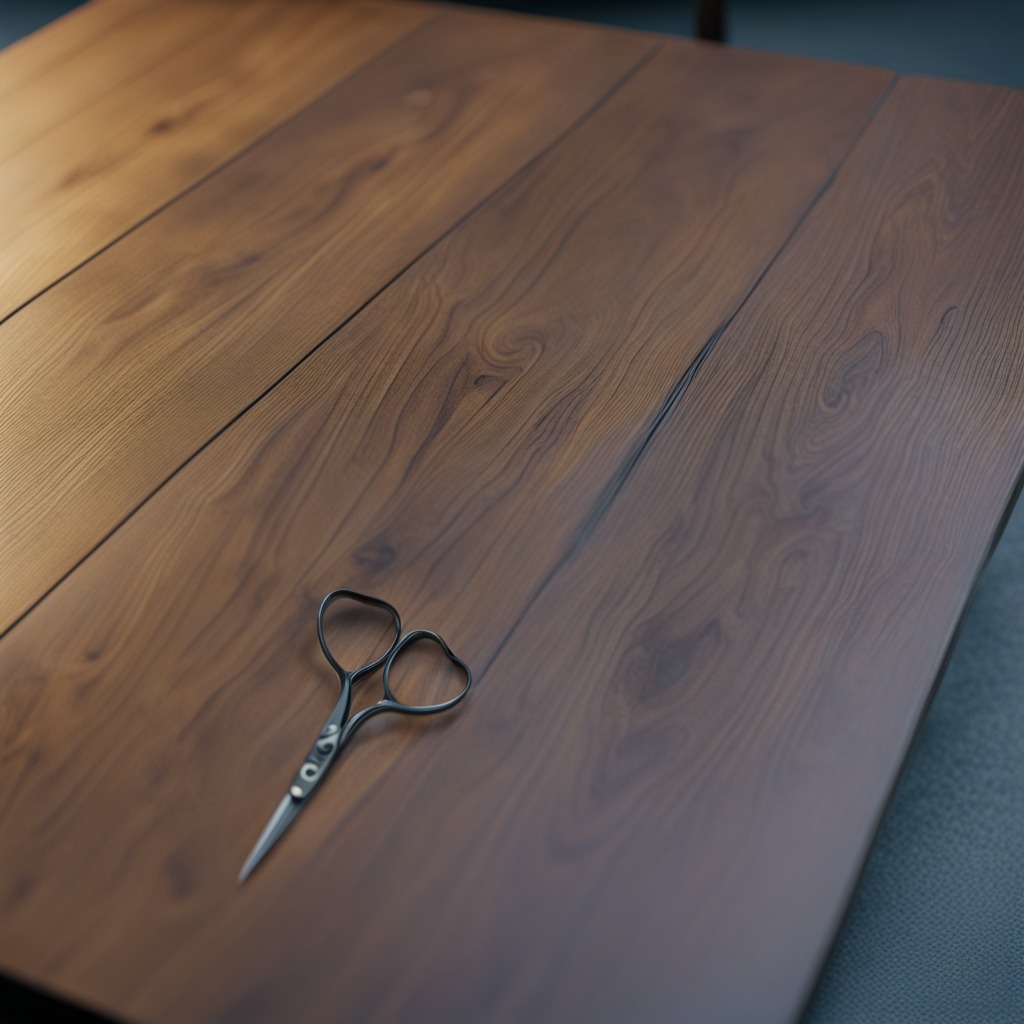
A scissor lying on a old table with faint burn marks in a small garage at twilight